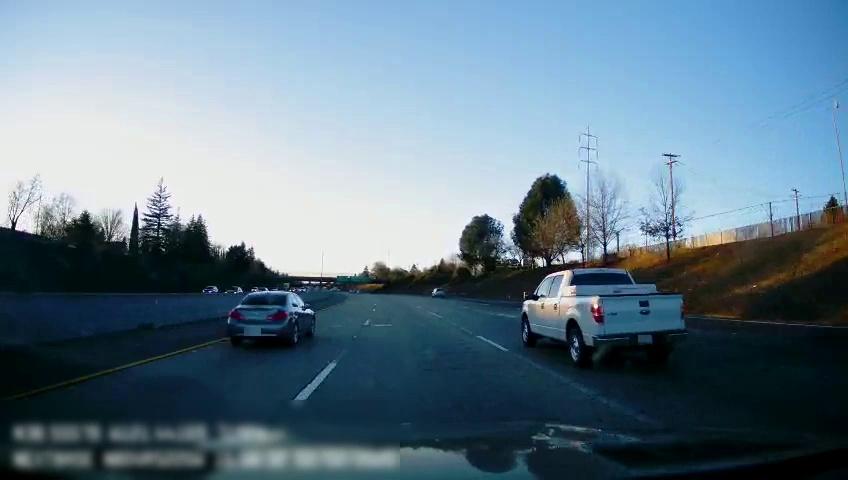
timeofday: Day
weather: Sunny
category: Drivable Space
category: Vehicles | Truck
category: Vehicles | Car
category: Vehicles | Car
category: Vehicles | Car
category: Vehicles | SUV
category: Lanes | Alternate Lane
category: Lanes | Current Lane
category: Lanes | Current Lane
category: Lanes | Alternate Lane
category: Lanes | Alternate Lane
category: Traffic | Signs
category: Traffic | Signs
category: Traffic | Signs